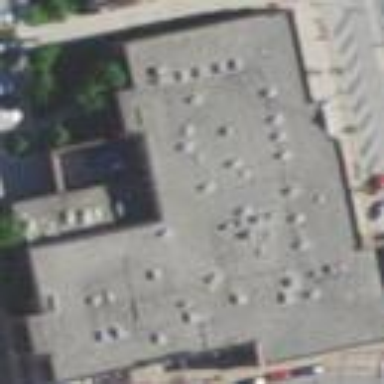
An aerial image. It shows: Retail building.